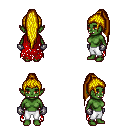
a pixel art fantasy rpg character, female body template, orc, green skin, red tattered cape, white pants, blonde extra-long topknot hairstyle, metal gloves, four views (front, back, left, right), 2x2 character sprite sheet, small pixel art, hard edges, no anti-aliasing